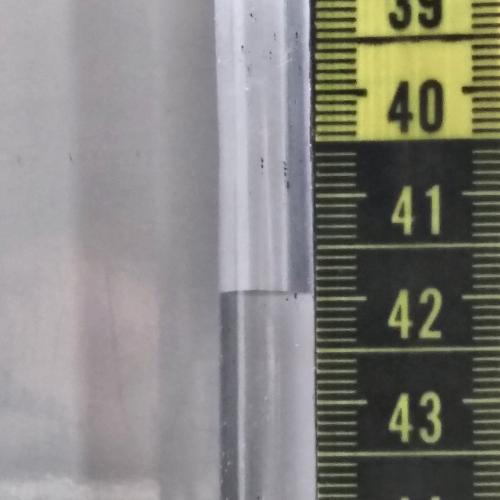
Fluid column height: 42.0 cm